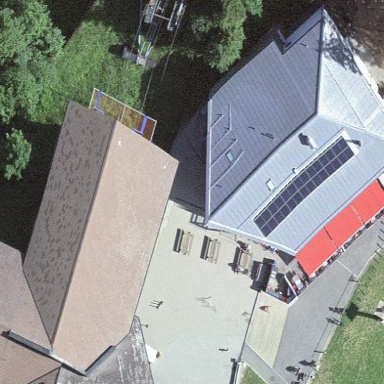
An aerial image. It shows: Restaurant in building.